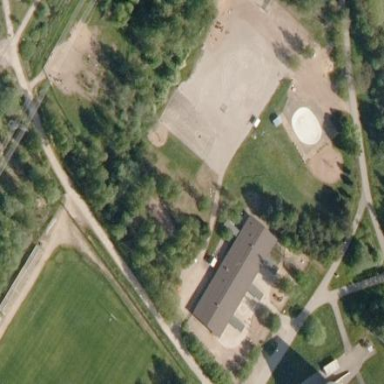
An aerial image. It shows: Kindergarten.